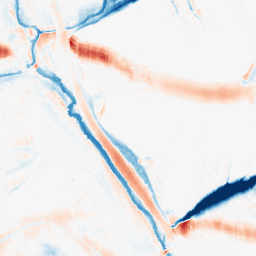
Category: morphological
Decomposition family: morphological_ellipse
Decomposition parameters: operation: average
width: 30
height: 10
Upsampling method: lanczos
Upsampling parameters: scale: 8
Upsampling scale: 8